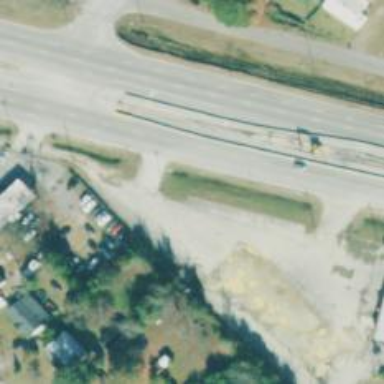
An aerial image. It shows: Asphalt road classified as trunk highway.